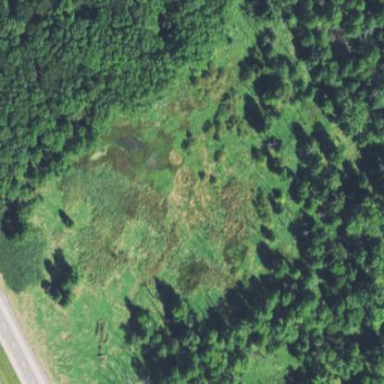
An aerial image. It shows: Marshy wetland area.